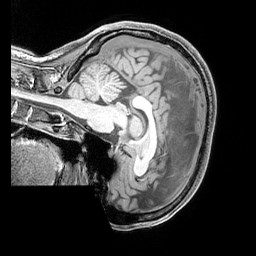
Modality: T1w
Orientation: sagittal
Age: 27
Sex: female
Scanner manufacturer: siemens
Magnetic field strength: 3 T
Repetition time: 2.3 s
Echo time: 0.00226 s